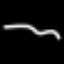
Label: squiggle